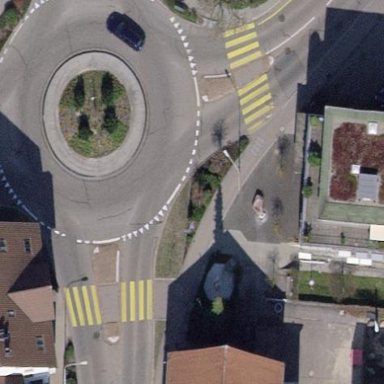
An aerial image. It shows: Secondary road with asphalt surface leading to roundabout.